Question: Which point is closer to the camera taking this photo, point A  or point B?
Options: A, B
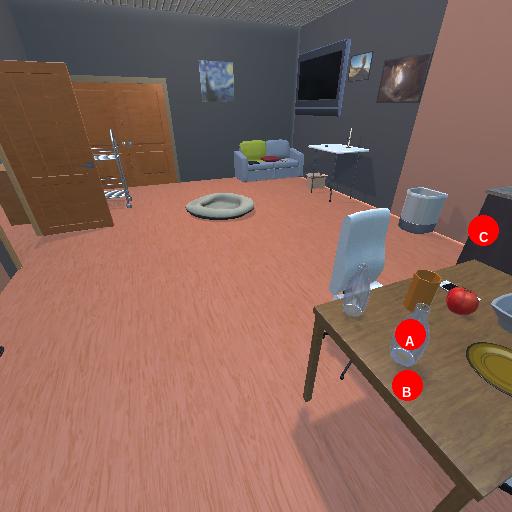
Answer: A